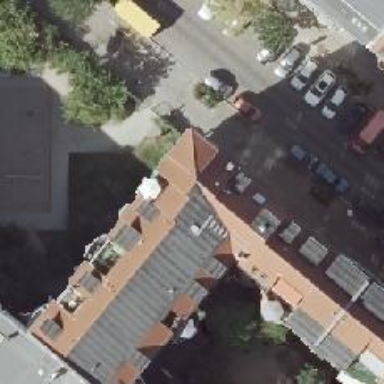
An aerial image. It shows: Kindergarten.